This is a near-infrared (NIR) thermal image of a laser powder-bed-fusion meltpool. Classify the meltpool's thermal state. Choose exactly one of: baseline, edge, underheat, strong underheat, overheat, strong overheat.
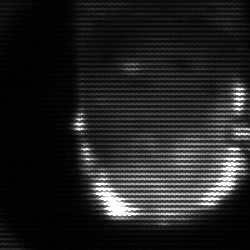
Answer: baseline